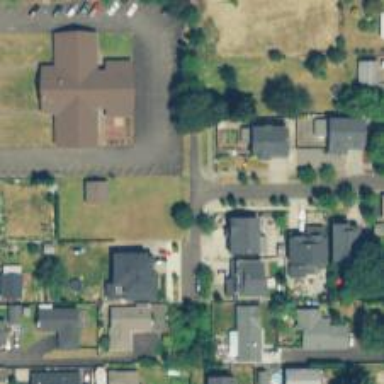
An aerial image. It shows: Residential road with sidewalk on the left side.